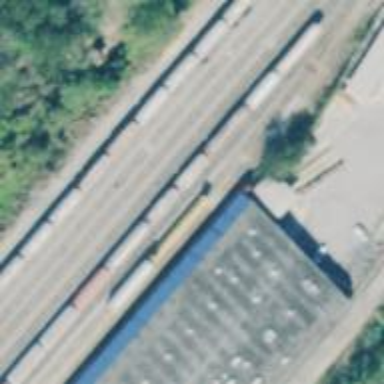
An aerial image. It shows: Railway yard for manifest purposes.